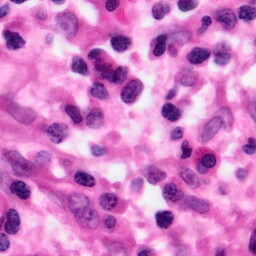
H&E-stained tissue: Pancreatic